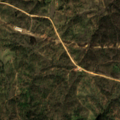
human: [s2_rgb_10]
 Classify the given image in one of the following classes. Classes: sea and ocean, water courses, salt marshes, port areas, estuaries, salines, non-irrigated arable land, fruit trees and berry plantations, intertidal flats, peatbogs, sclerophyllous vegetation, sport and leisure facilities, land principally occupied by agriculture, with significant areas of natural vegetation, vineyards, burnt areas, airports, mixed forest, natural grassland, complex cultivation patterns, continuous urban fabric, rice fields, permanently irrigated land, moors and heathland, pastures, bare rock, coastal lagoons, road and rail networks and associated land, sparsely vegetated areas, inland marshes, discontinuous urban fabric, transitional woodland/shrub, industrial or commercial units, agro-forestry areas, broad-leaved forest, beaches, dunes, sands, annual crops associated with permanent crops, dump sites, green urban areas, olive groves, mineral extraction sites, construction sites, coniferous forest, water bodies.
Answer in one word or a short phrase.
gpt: agro-forestry areas, broad-leaved forest